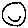
Label: smiley face